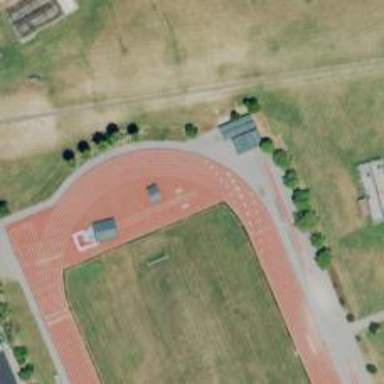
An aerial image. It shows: Track in leisure land.